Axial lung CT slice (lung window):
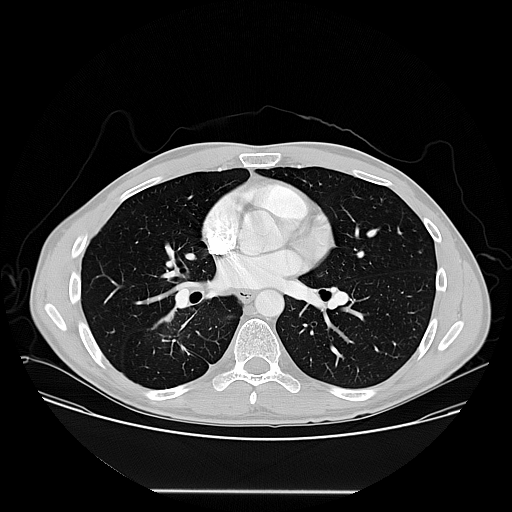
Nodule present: no